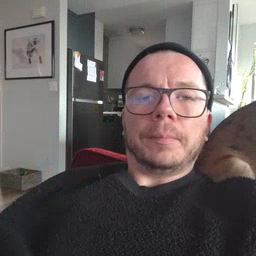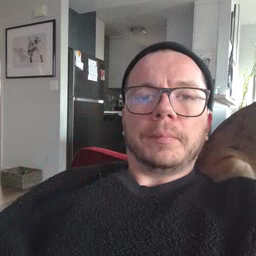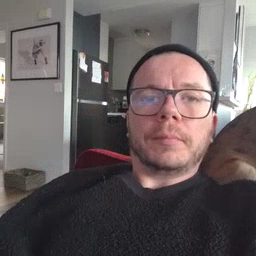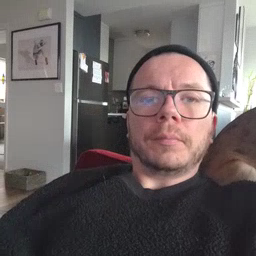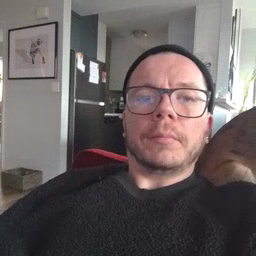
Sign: blue